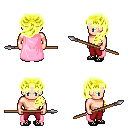
a pixel art fantasy rpg character, male body template, human, light skin, pink cape, red pants, gold princess hairstyle, ghillies, spear, four views (front, back, left, right), 2x2 character sprite sheet, small pixel art, hard edges, no anti-aliasing